Aerial crown-view tile of a tropical tree (Barro Colorado Island, Panama), acquired 20241014:
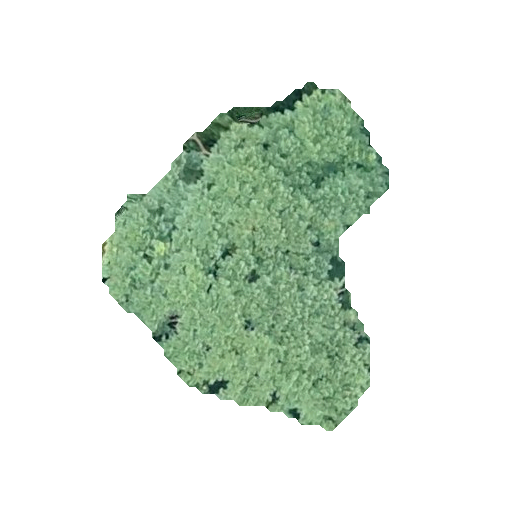
Species: Jacaranda copaia
GBIF accepted scientific name: Jacaranda copaia
Crown area: 99.899 m²